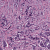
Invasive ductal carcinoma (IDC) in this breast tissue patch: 1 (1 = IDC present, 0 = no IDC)